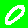
Digit: 0